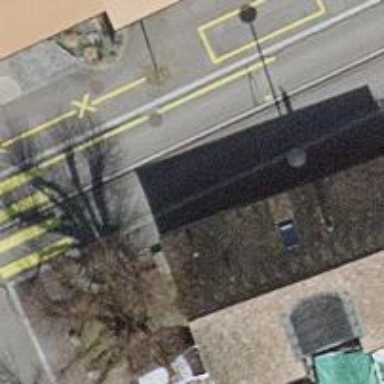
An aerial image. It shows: Cafe.